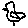
Label: bird